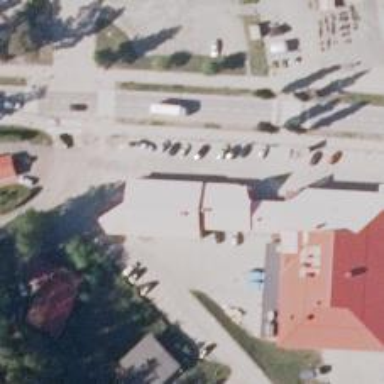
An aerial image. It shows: Post office.